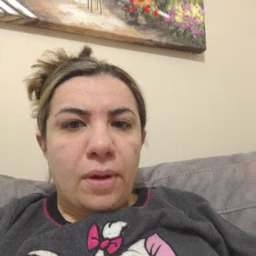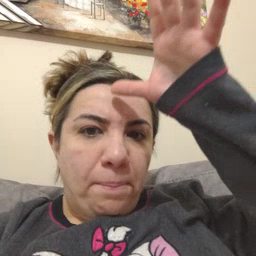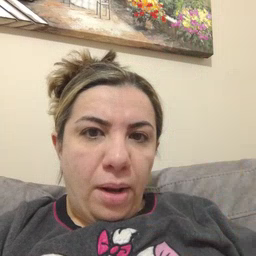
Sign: man